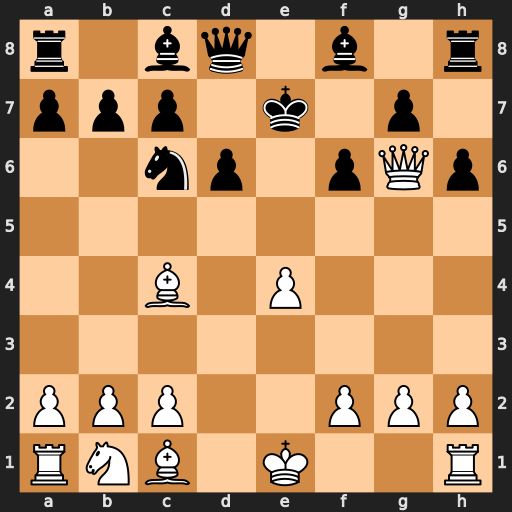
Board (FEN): r1bq1b1r/ppp1k1p1/2np1pQp/8/2B1P3/8/PPP2PPP/RNB1K2R
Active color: w
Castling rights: KQ
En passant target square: -
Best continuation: Qf7#